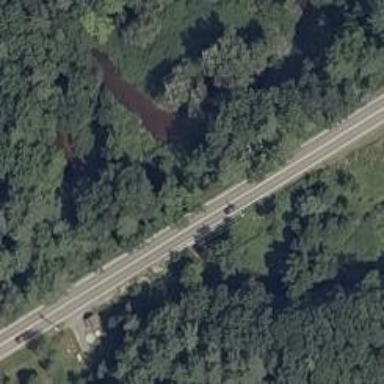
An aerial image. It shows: Tertiary road on asphalt surface on bridge.